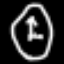
Label: clock